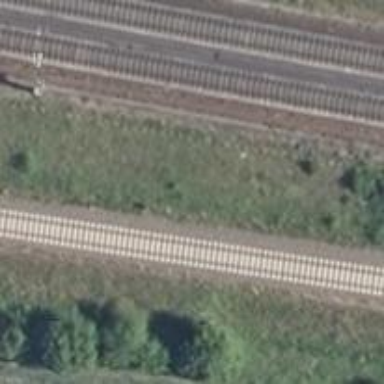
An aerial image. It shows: Solitary milestone along the railway.